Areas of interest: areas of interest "Theater"
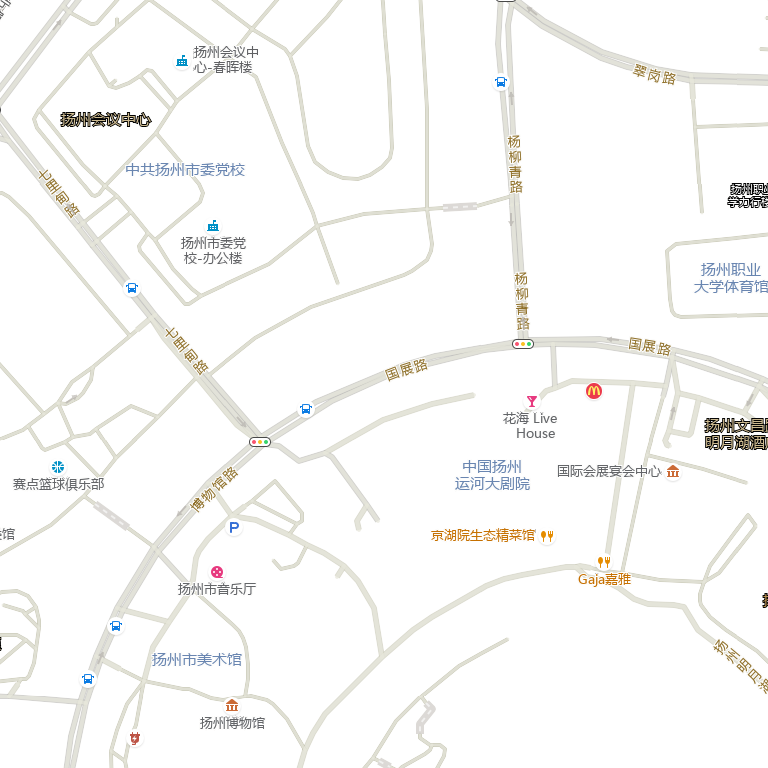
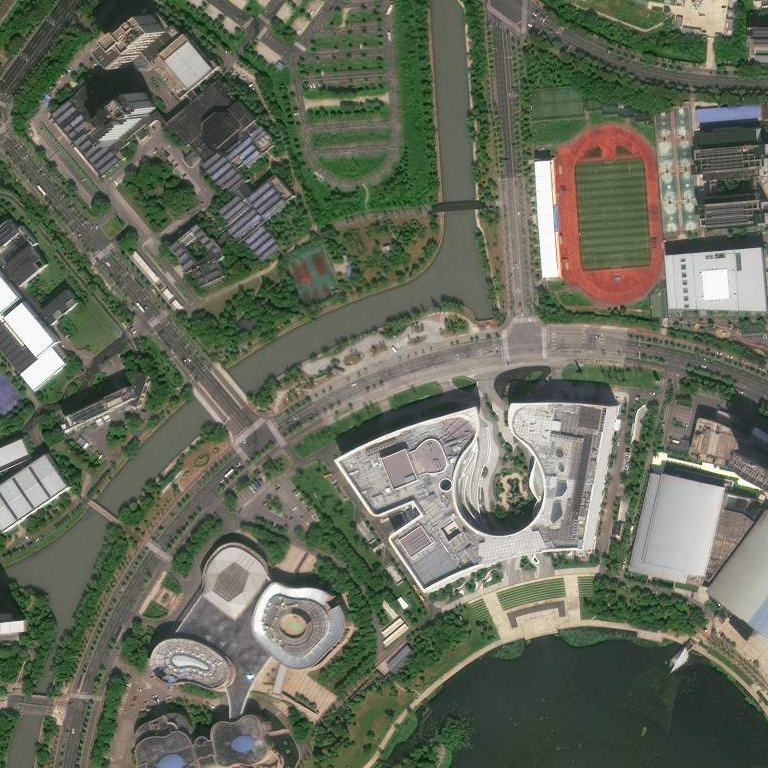